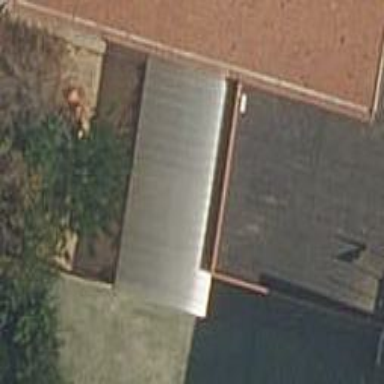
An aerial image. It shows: Building.